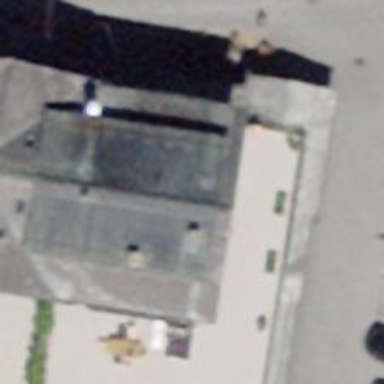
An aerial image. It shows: Restaurant.